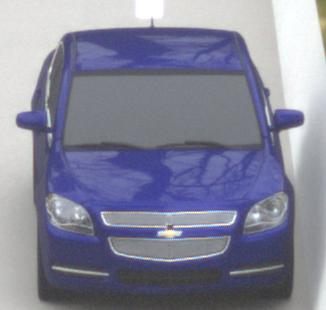
Make: Chevrolet
Model: Malibu 2.4
Detailed model: Malibu
Model produced from: 2012/07
Model produced until: 2014/08
Doors: 4
Color: blue
Road condition: dry road
Daytime: midday
Contrast: low contrast